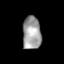
Tissue: skin
Cell type: Epithelial cells
Senescence score: 0.272
Nuclear area (px): 597
Mean DAPI intensity: 158.985